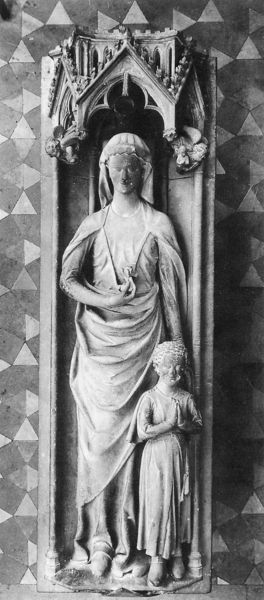
Titel: Grabmal der Landgräfin Aleydis (Alheidis)
Standort: Marburg, Elisabethkirche (EU - D - H)
Schlagwörter: frau, gewand, gotik, church, white, black, dress, woman, plastik, nische, beten, hand, baldachin, child, maria, madonna, ornament, mother, necklace, statue, clock, schutz, cape, jesus, statues, stifter, playing, mary, son, praying, clocl, parent